Field crop: tomato
Growth stage: 1
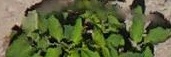
Species: tomato